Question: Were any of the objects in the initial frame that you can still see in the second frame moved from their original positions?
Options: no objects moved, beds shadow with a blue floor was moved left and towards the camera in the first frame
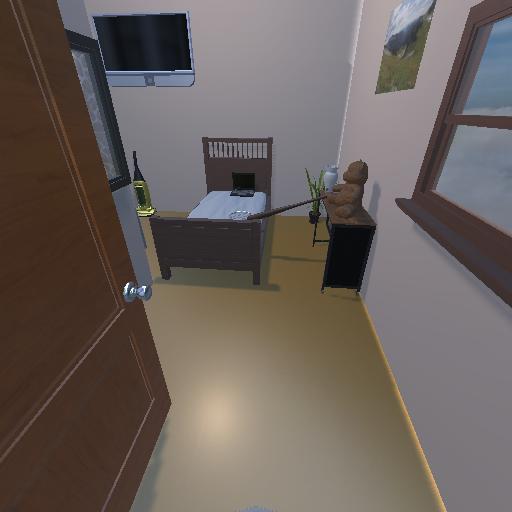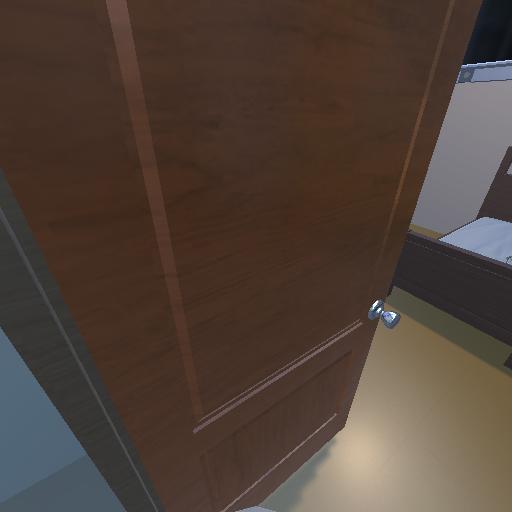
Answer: no objects moved